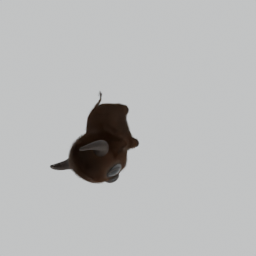
Label: animals